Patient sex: M
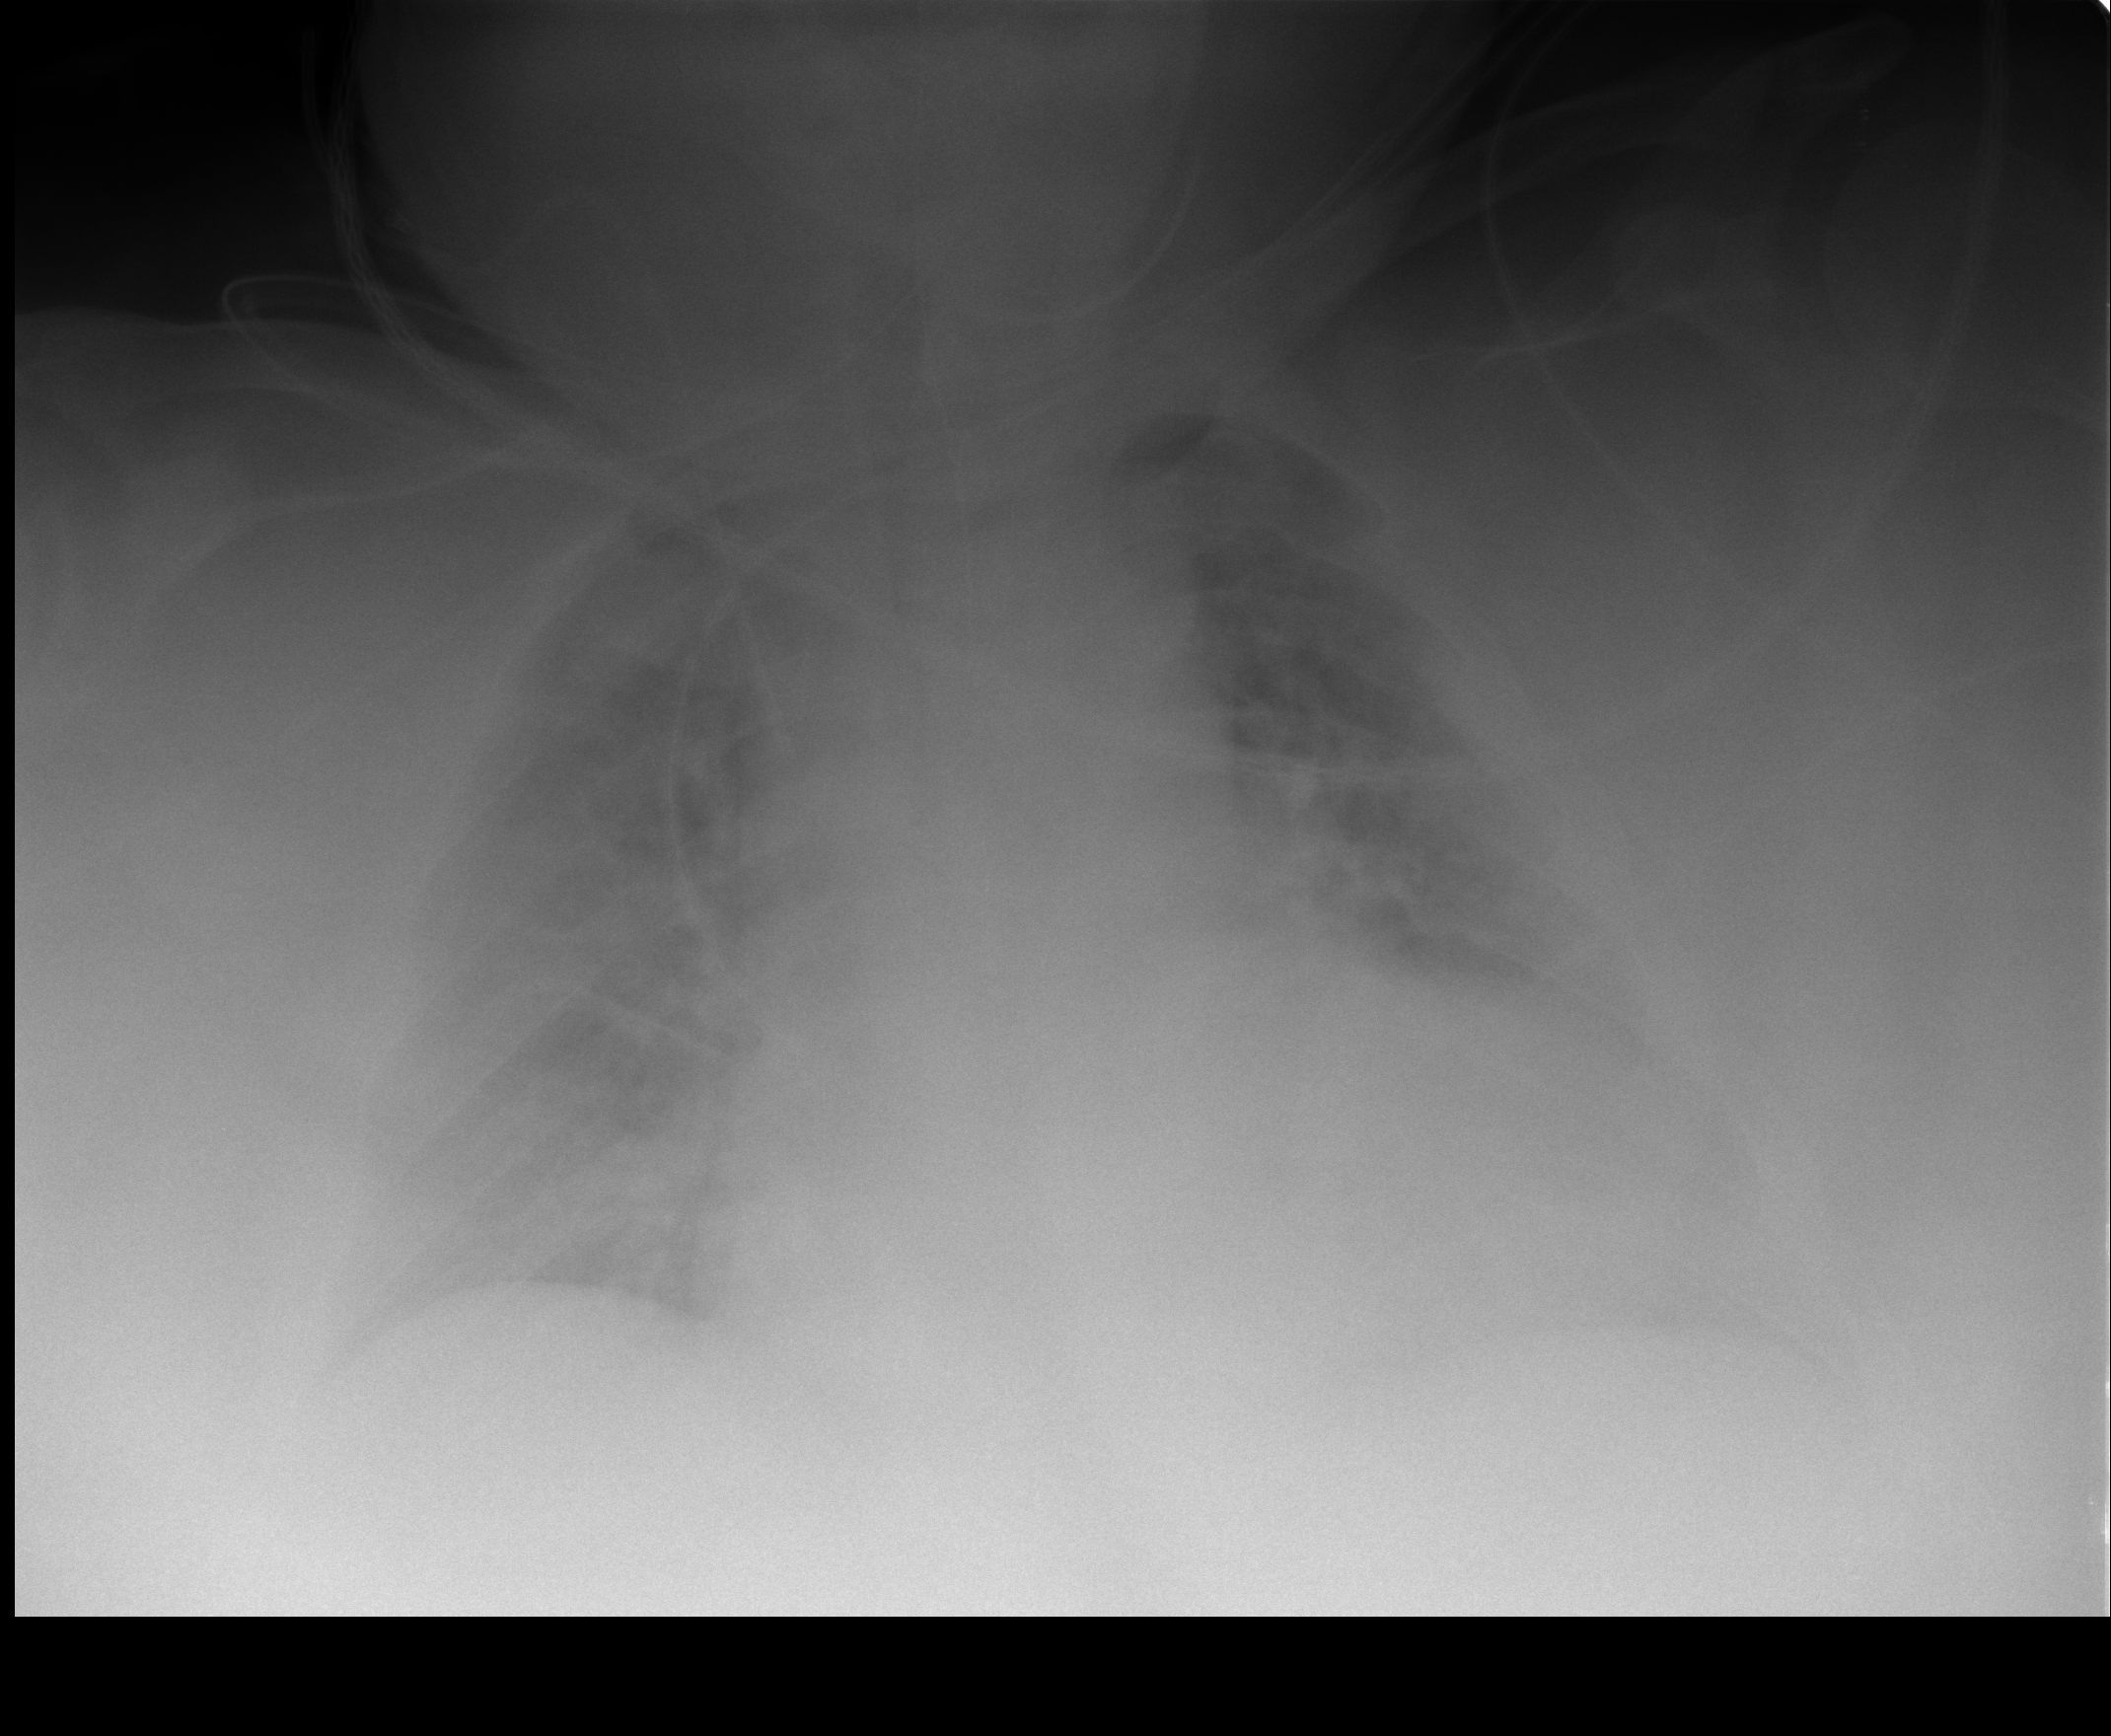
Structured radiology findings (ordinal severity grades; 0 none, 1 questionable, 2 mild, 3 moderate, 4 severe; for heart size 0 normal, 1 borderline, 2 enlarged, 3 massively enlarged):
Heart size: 2
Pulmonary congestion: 2
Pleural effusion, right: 0
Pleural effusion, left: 0
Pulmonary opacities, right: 0
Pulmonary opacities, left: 0
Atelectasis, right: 0
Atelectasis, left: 0